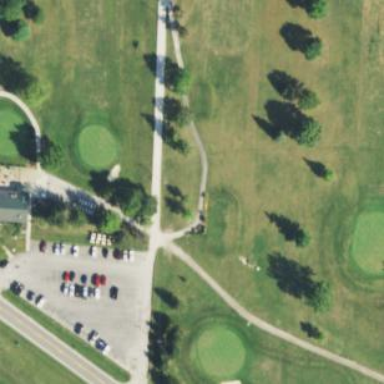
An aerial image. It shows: Pathway for golfing.